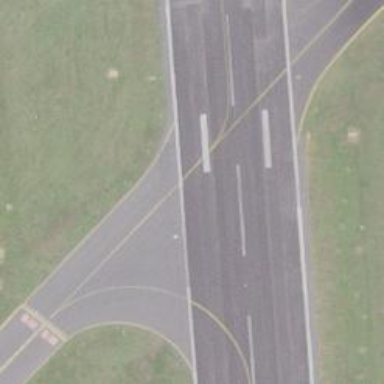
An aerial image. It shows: Image of taxiway at airport.